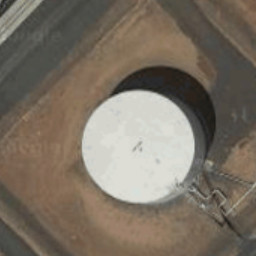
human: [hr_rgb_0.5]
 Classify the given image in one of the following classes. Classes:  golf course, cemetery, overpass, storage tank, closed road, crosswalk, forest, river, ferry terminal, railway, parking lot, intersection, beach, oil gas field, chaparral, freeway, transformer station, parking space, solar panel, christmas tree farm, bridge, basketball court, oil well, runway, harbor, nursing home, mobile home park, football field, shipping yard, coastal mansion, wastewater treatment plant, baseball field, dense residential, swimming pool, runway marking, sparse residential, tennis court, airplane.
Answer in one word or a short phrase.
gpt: storage tank